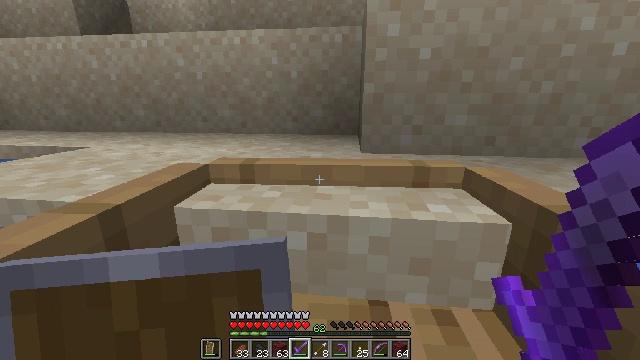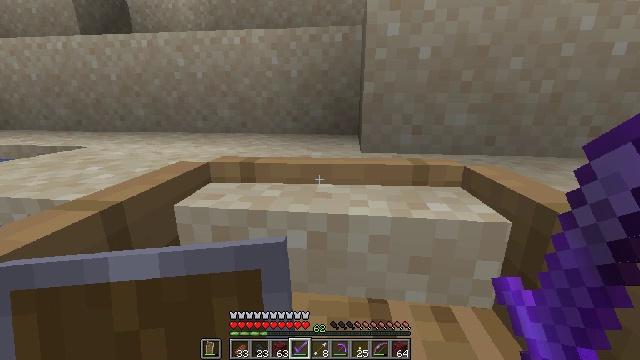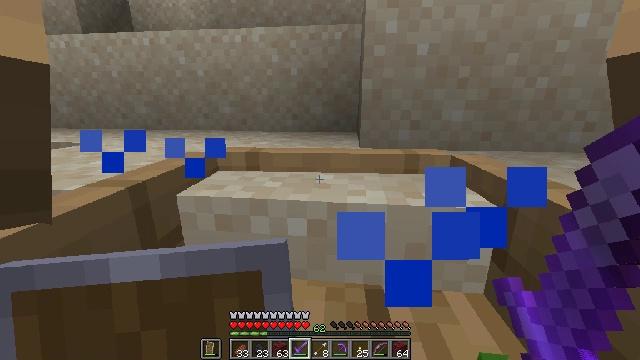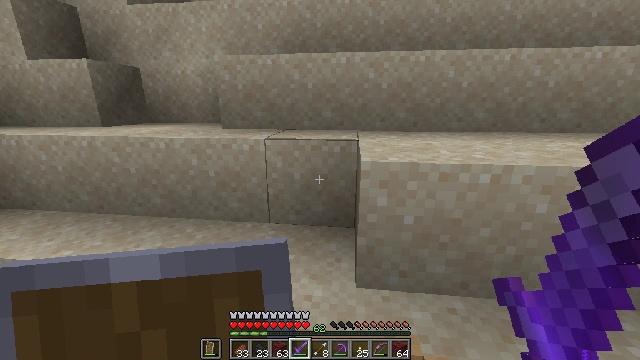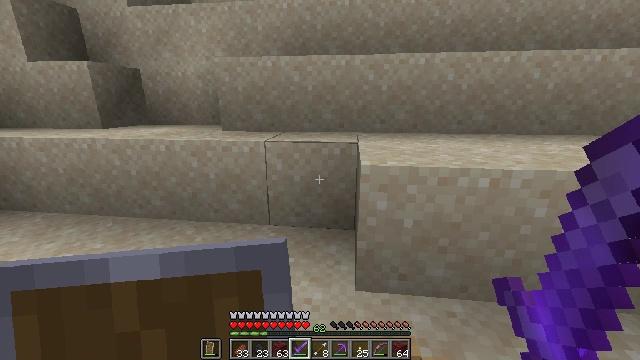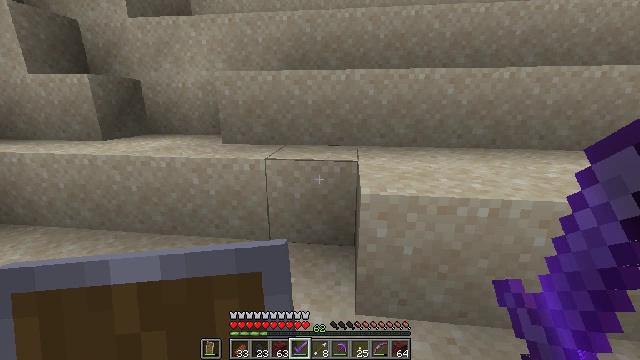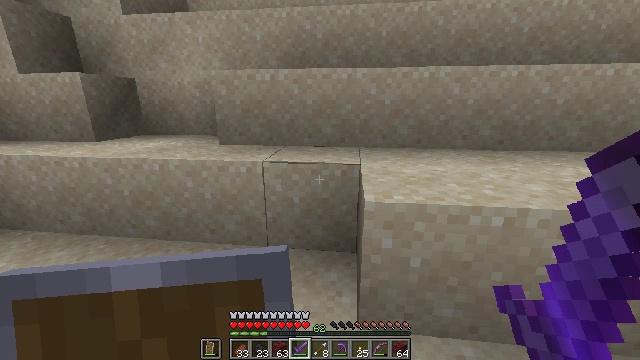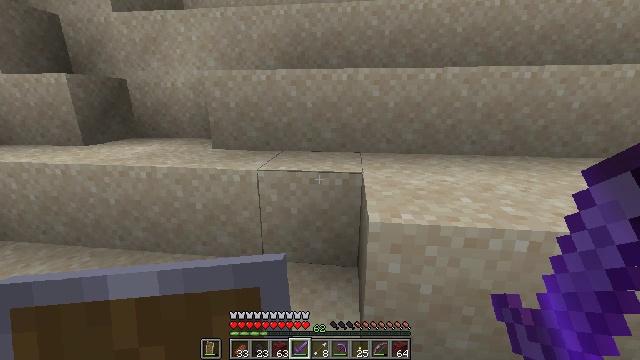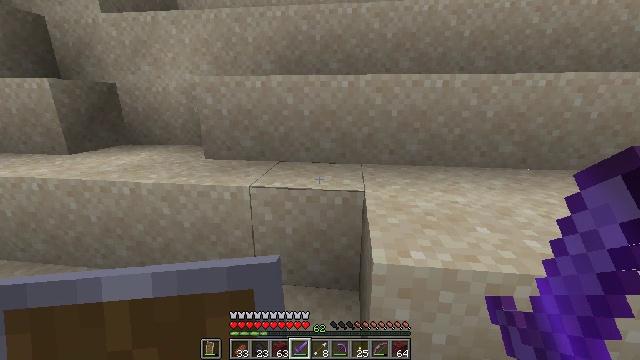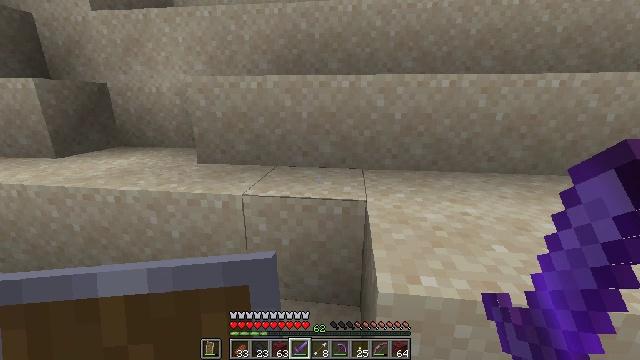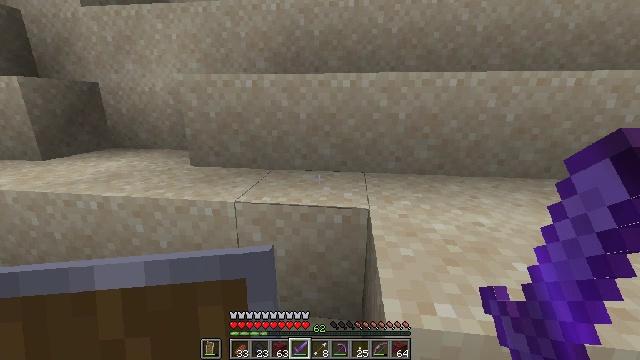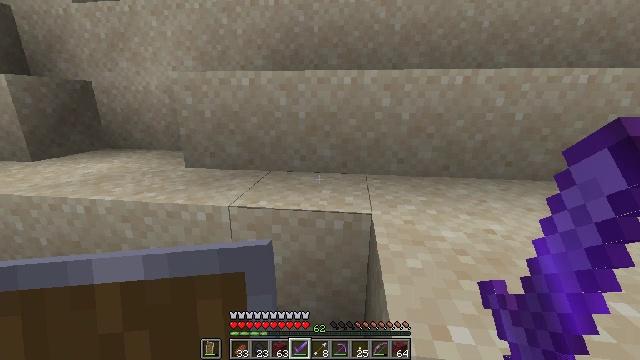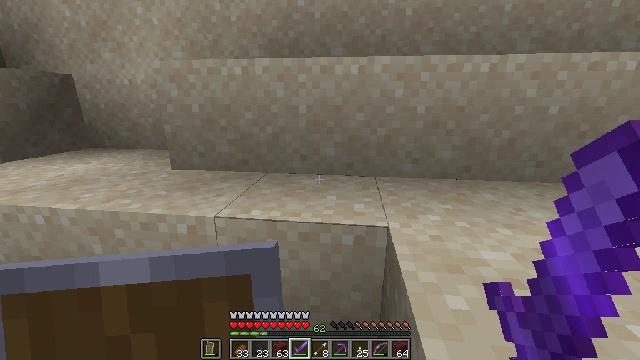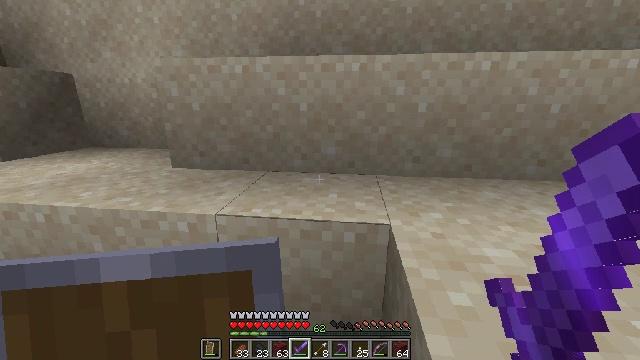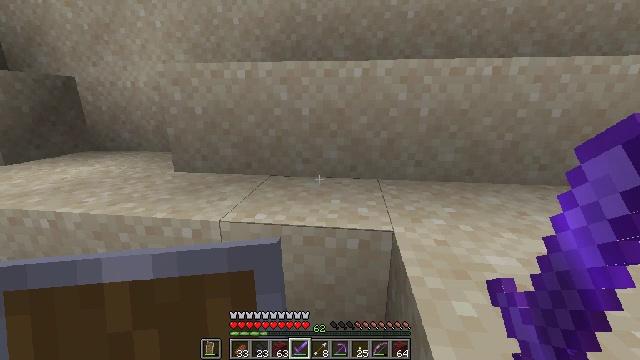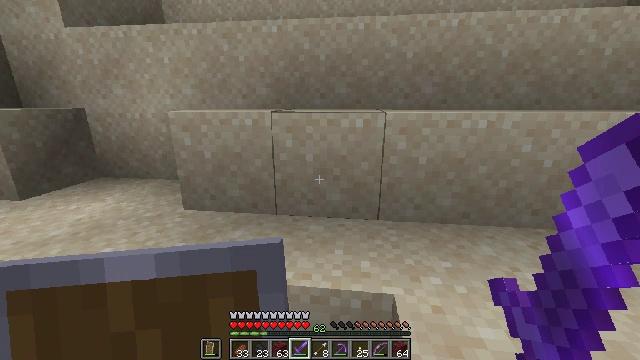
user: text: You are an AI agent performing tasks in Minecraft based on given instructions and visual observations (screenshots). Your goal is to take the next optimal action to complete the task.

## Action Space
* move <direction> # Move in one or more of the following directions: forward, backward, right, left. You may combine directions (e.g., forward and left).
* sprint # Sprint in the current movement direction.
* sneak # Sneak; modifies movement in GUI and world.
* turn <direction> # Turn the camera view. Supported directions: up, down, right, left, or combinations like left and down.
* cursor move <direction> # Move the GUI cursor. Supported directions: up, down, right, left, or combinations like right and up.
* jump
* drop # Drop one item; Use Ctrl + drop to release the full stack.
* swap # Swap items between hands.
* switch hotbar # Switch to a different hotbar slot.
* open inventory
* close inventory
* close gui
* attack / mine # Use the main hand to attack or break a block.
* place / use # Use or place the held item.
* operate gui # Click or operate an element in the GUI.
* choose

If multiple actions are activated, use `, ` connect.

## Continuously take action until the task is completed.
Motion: motion action
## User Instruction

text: In the crafting menu, combine ender pearl and blaze powder for an ender eye.
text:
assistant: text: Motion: no_op
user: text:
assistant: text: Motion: no_op
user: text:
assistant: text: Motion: no_op
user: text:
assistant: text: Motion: no_op
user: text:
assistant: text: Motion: move forward
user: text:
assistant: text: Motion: move forward
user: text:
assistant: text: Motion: move forward
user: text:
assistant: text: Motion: move forward
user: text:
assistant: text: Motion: move forward
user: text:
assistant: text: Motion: move forward
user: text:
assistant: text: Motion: move forward
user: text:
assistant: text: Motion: move forward
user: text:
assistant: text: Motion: move forward, jump
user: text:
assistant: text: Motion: move forward, jump
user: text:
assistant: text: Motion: move forward, jump
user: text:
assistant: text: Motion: move forward, jump
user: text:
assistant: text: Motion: move forward
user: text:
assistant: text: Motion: move forward
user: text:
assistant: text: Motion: move forward
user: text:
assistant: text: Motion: move forward
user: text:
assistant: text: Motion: move forward
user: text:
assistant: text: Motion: move forward
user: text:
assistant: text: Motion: move forward
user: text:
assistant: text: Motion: move forward
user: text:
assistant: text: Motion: move forward
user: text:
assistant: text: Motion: move forward
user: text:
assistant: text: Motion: move forward, jump
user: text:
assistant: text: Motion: move forward, jump
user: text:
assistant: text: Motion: move forward, jump
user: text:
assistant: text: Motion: move forward, jump